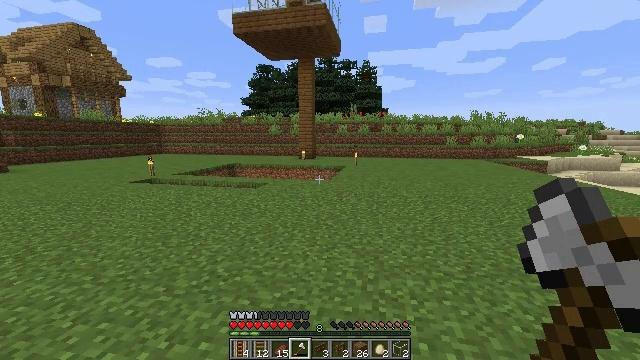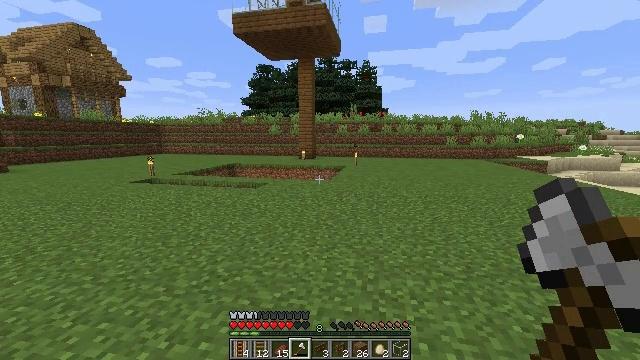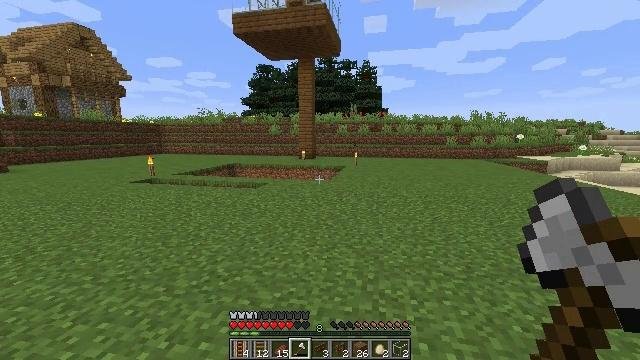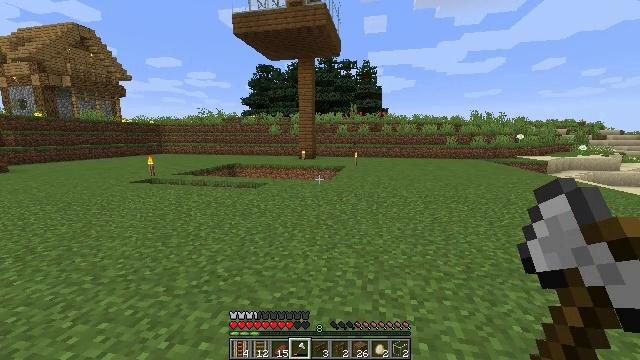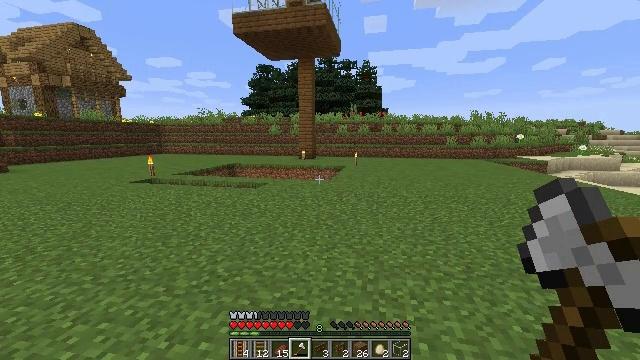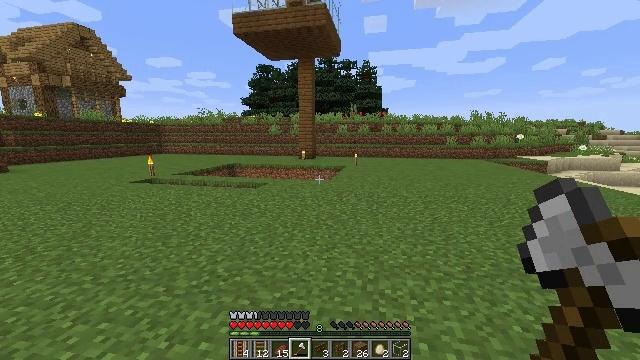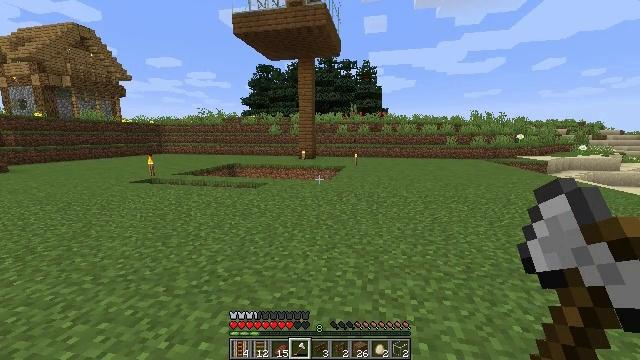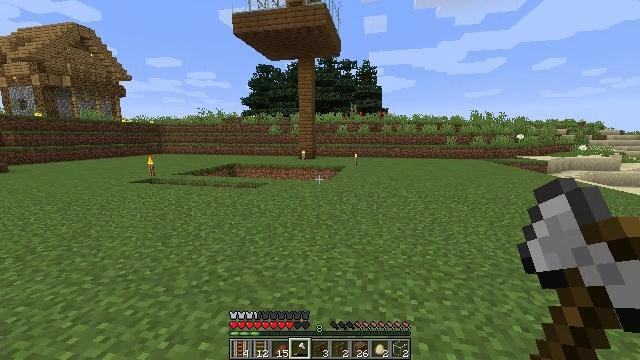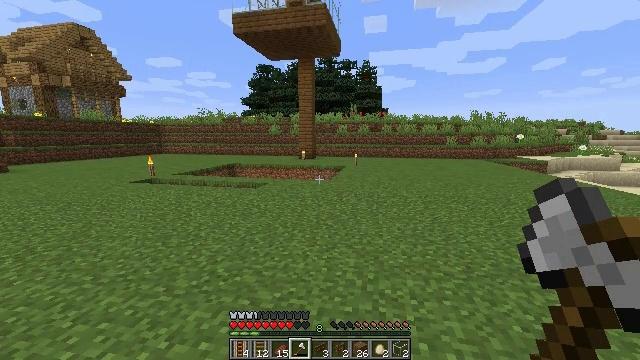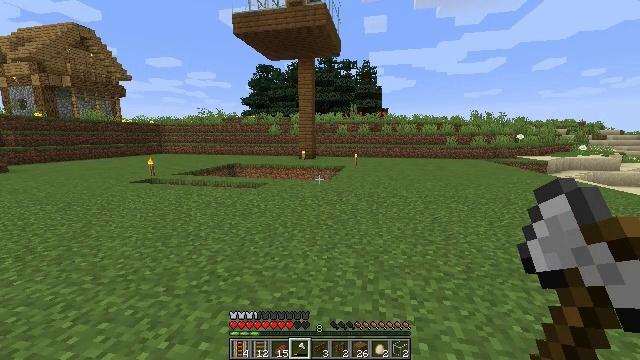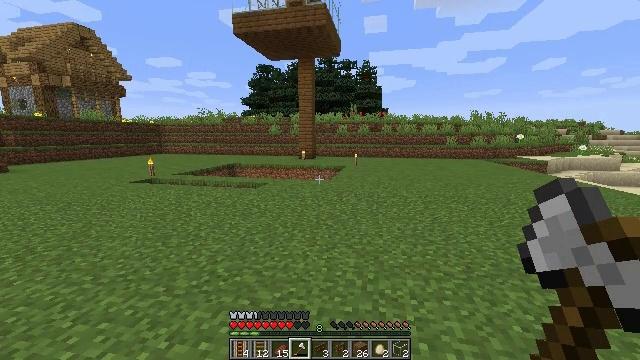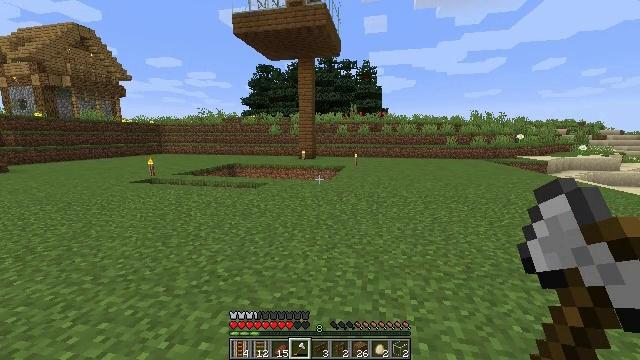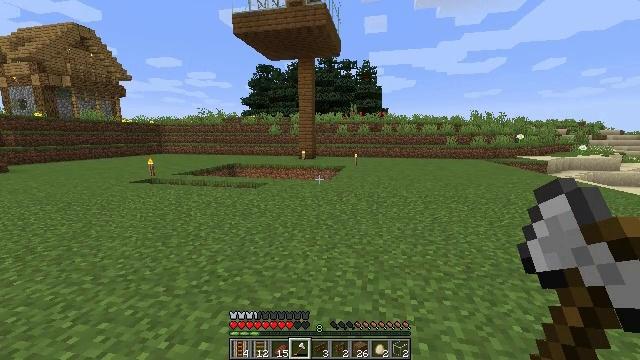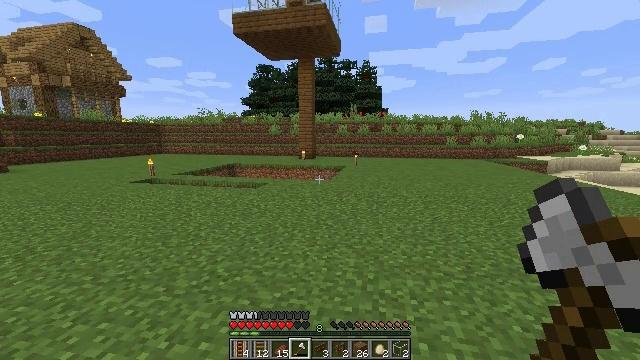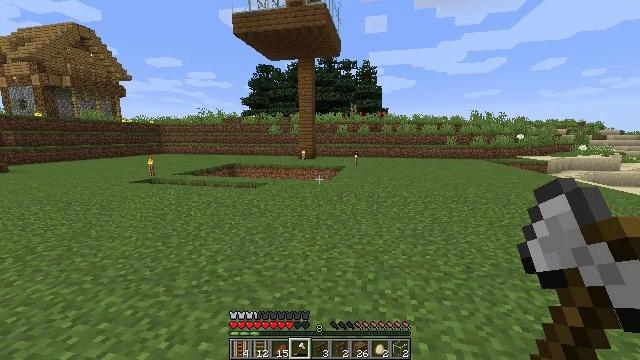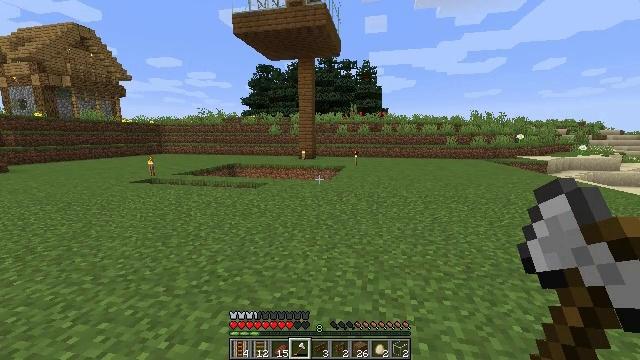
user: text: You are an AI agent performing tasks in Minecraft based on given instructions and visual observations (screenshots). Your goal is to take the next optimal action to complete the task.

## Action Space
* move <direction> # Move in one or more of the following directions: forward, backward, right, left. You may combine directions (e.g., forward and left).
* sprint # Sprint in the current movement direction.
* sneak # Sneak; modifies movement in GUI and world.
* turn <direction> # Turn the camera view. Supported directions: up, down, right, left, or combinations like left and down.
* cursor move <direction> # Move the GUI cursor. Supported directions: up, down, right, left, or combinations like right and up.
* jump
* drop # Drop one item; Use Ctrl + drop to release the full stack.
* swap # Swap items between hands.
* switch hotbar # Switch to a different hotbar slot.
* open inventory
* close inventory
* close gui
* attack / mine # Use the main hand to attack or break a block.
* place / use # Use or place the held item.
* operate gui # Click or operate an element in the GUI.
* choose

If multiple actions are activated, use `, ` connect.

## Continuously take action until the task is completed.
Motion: motion action
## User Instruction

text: Craft the spruce sign.
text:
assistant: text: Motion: no_op
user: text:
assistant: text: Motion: no_op
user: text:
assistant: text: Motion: no_op
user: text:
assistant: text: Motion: no_op
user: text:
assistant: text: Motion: no_op
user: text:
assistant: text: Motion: no_op
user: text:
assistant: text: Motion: no_op
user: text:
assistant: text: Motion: no_op
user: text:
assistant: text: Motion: no_op
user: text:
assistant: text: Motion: no_op
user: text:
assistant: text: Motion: no_op
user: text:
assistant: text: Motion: no_op
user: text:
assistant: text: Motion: no_op
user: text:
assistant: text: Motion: no_op
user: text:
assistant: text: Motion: no_op
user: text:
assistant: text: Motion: no_op
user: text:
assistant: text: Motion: no_op
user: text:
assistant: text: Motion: no_op
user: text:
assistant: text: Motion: no_op
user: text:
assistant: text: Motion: no_op
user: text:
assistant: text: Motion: no_op
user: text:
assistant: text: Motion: no_op
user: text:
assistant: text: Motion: no_op
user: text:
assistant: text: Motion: no_op
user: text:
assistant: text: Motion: no_op
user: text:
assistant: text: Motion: no_op
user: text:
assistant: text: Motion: no_op
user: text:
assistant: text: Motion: turn left and up
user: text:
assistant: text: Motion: turn left and up
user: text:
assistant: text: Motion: turn left and up